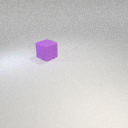
large purple rubber cube